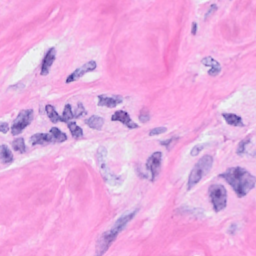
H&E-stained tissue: Breast